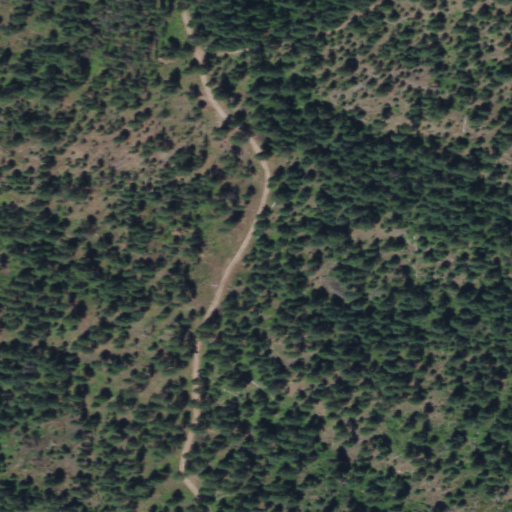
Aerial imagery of ridge(s) in Washington named Bottle Ridge containing only evergreen forest